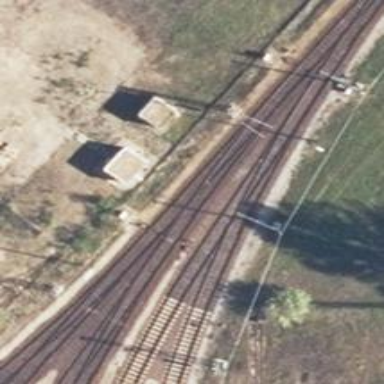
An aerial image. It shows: Railway switch.